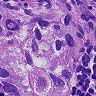
Metastatic tissue present: yes